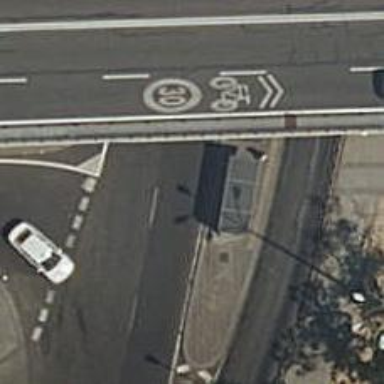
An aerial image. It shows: Bus stop with sheltered platform for public transport.